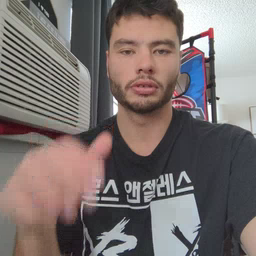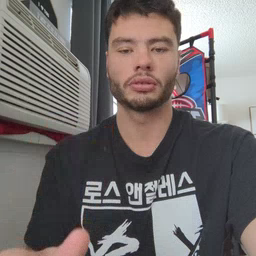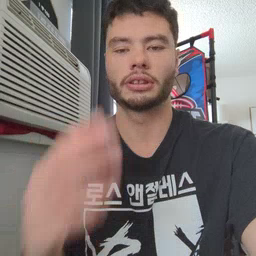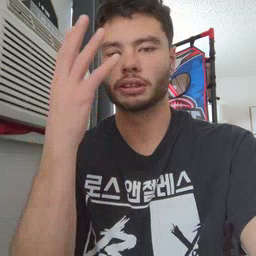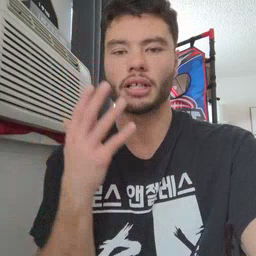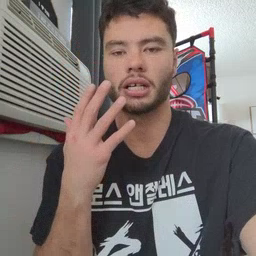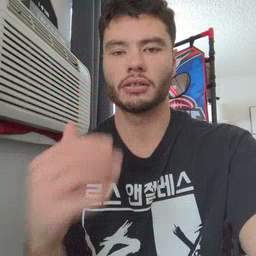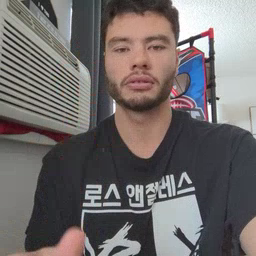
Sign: sad